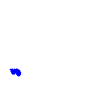
Particle: electron